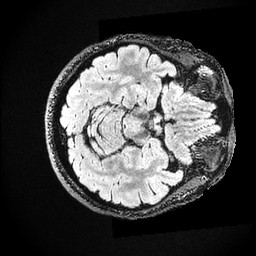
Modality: FLAIR
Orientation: axial
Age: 36
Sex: female
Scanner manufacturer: ge
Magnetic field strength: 3 T
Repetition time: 4.802 s
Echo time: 0.1171 s